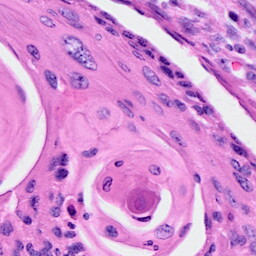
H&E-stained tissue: Cervix